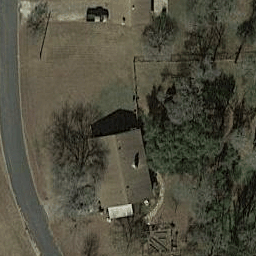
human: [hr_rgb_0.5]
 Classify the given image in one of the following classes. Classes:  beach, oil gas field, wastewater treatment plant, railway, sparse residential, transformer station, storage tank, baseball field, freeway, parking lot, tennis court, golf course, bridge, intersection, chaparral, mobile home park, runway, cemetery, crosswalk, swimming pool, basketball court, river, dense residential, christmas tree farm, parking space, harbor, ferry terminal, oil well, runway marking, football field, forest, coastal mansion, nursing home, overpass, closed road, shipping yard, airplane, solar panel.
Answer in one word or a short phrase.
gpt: sparse residential